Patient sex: M
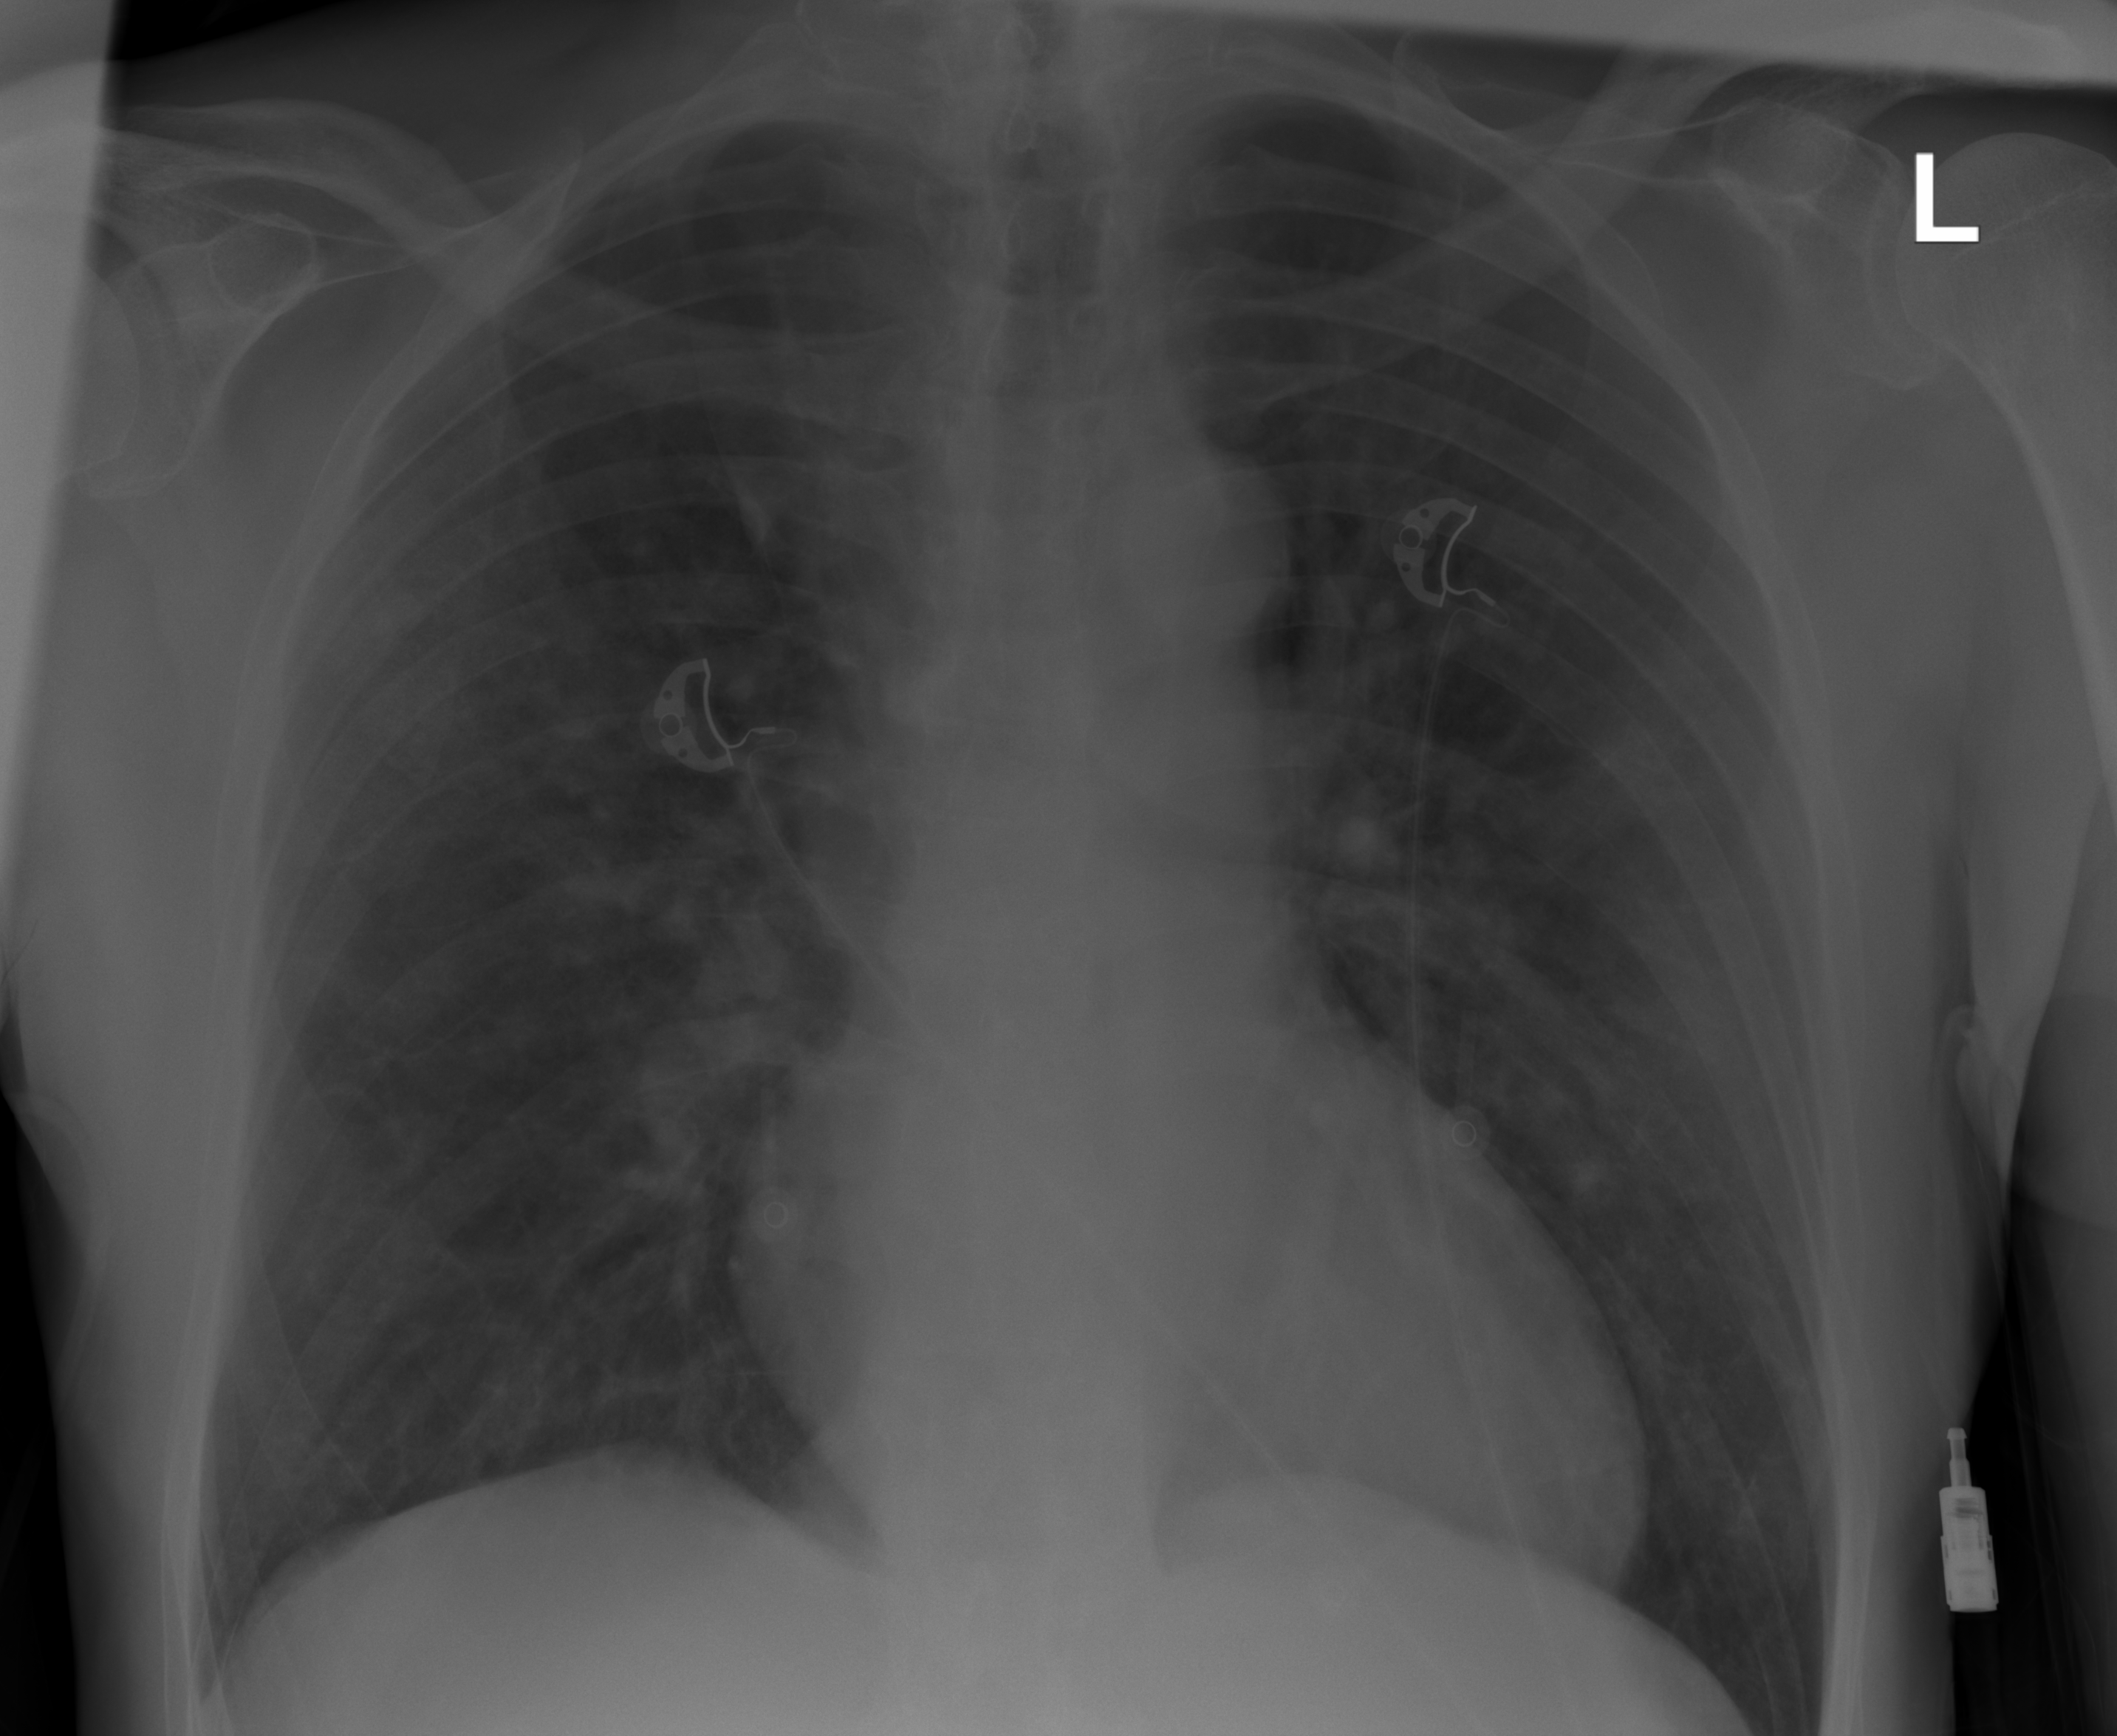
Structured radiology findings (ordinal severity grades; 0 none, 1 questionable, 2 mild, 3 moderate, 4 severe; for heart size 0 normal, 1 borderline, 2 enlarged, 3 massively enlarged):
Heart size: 0
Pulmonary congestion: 0
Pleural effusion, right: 0
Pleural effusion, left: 0
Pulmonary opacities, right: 3
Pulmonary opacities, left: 2
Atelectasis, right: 0
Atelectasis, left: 0